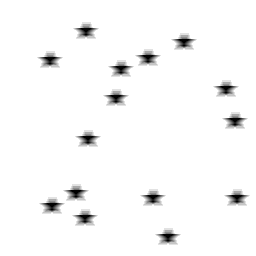
Squares: 0
Triangles: 0
Stars: 15
Total shapes: 15